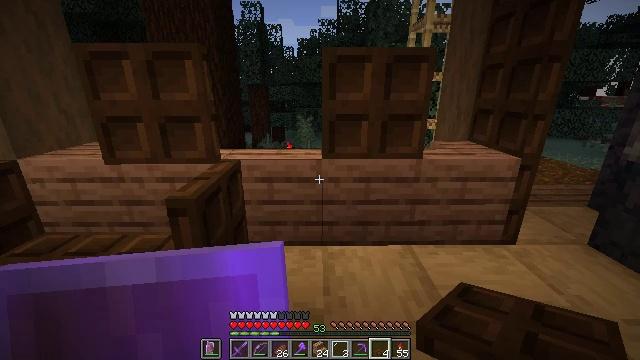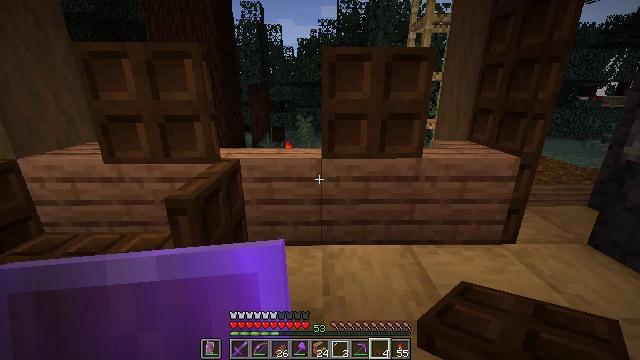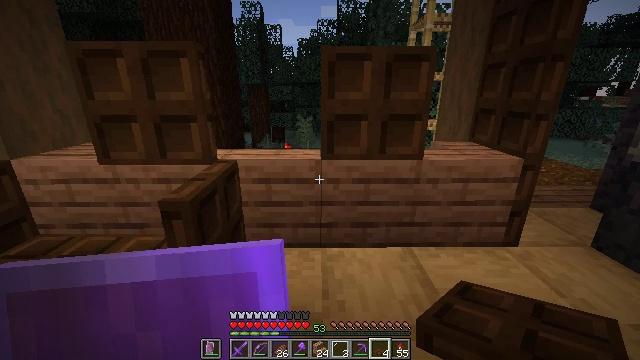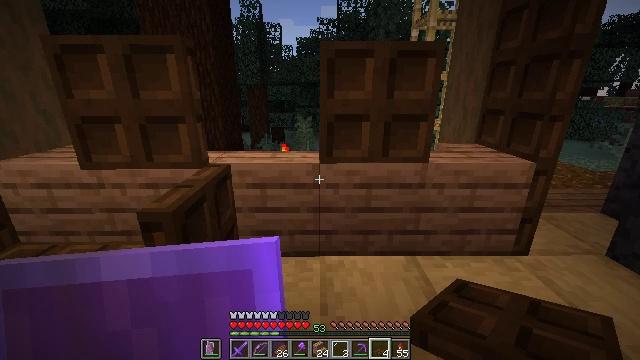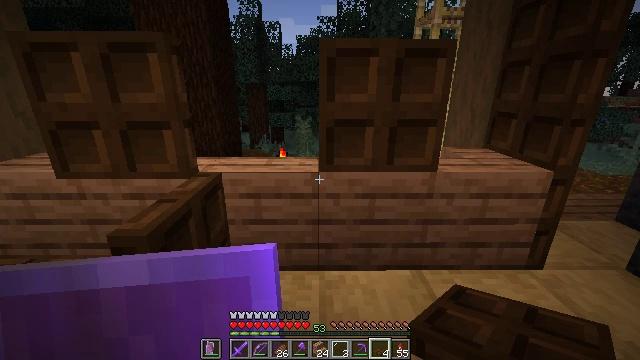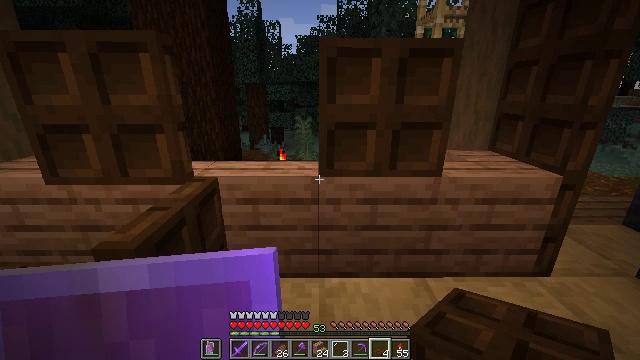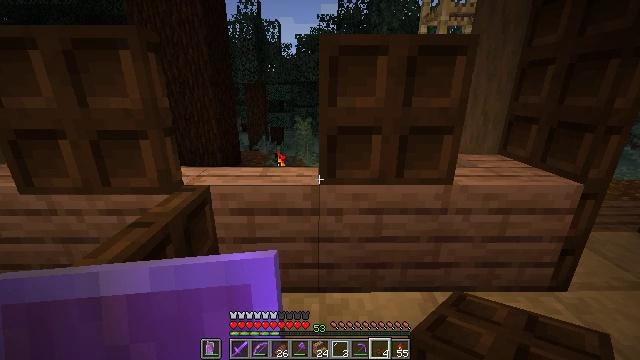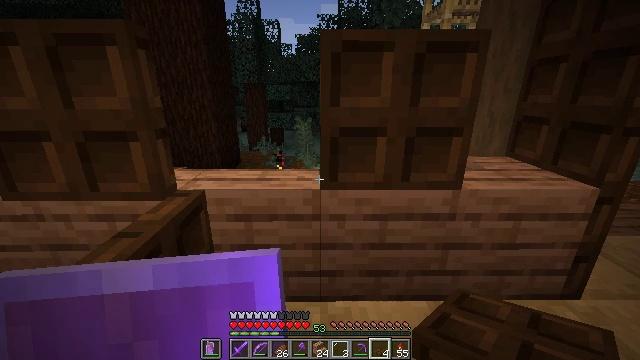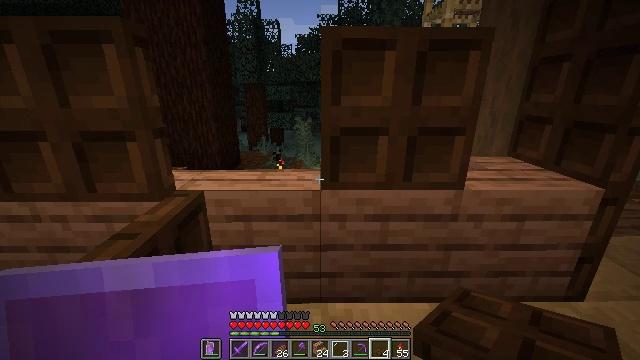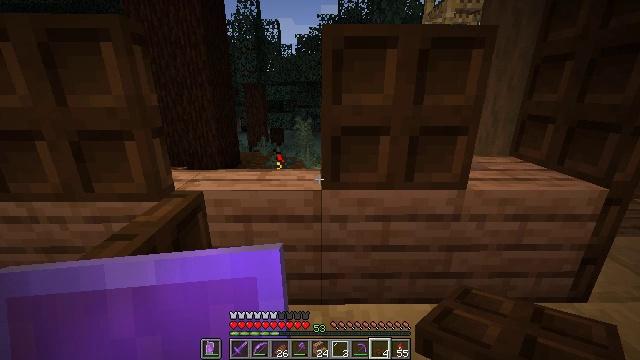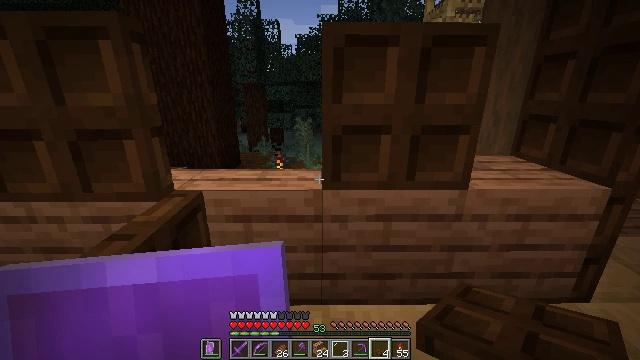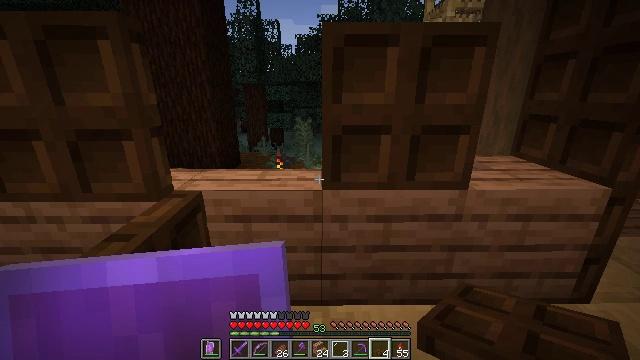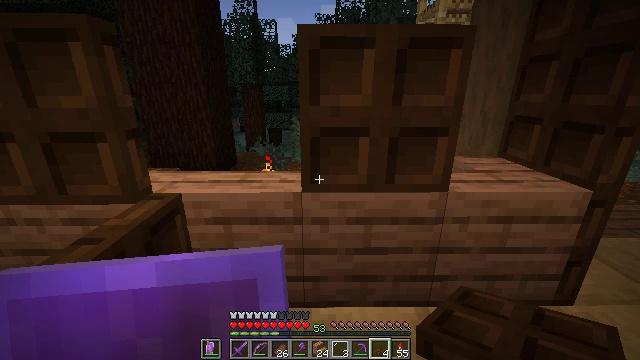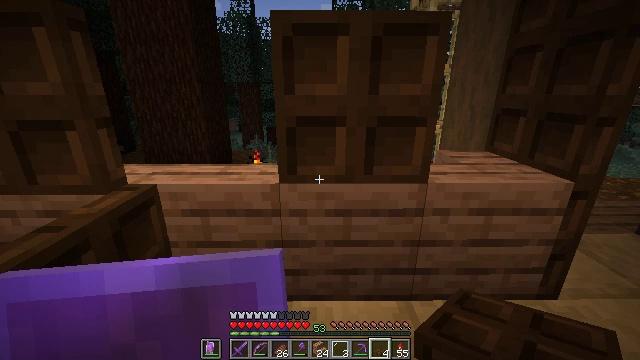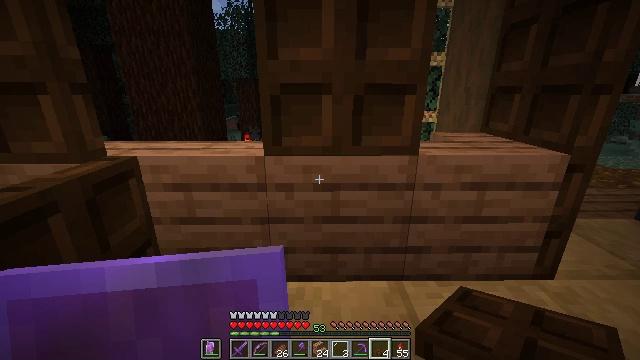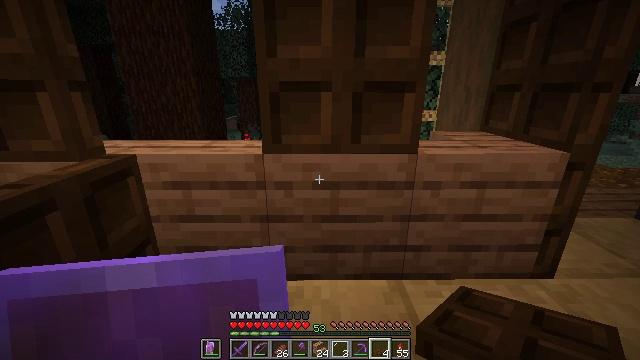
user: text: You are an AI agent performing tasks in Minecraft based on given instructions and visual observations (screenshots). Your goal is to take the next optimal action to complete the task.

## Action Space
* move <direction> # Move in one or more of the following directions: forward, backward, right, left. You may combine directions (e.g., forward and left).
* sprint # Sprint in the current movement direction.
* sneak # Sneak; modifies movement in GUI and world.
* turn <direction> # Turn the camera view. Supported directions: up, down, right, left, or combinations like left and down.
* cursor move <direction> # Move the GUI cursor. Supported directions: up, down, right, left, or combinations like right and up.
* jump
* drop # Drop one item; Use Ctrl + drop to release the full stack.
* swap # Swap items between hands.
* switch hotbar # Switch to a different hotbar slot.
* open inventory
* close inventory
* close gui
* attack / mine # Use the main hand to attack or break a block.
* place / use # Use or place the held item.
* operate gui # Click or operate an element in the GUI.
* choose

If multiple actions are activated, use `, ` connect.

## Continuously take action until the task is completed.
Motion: motion action
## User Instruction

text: Gather the dark oak trapdoor from the structure.
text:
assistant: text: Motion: no_op
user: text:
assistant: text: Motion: move forward
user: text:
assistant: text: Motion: move forward
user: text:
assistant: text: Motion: move forward
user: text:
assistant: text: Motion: move forward
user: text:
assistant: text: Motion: no_op
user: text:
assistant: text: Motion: no_op
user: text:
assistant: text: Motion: no_op
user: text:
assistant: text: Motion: no_op
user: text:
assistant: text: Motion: no_op
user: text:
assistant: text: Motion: move right
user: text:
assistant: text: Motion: move right, sneak
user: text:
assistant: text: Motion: sneak
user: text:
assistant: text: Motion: sneak
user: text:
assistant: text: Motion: sneak
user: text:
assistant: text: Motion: sneak, turn right and up
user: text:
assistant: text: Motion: move forward, sneak, turn right and up
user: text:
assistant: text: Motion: move forward, sneak
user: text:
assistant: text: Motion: move forward, sneak
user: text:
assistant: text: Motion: move forward, sneak
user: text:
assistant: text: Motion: move forward, sneak
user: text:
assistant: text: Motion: move forward, sneak
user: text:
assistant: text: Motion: move forward, sneak
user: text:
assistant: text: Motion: move forward, sneak
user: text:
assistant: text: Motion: move forward, sneak, turn left and up
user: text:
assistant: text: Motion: move forward, sneak, turn left and up
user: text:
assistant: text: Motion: move forward, sneak
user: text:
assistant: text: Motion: move forward, sneak
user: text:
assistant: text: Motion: move forward, sneak
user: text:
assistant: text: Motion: move forward, sneak